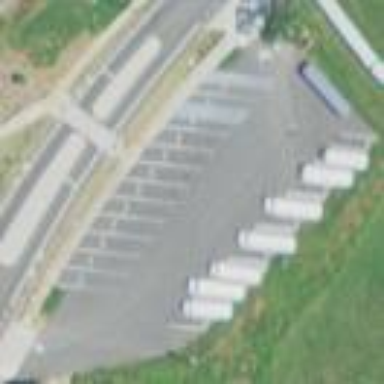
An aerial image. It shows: Parking area designated for school buses.